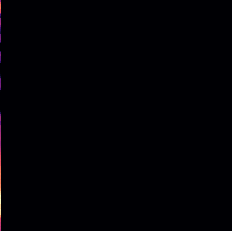
Sound class: Fire crackling